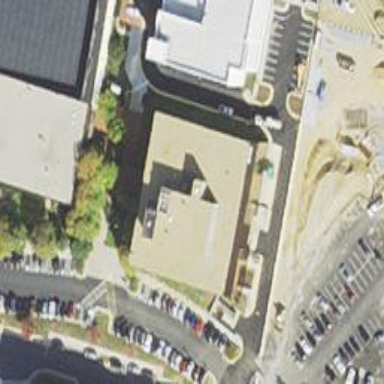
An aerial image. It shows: Office building.